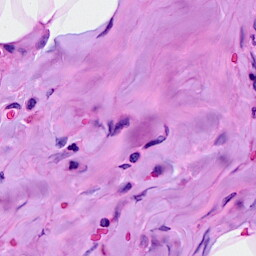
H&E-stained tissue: Breast